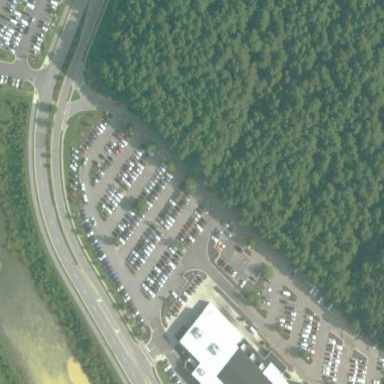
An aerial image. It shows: Parking area with asphalt surface.